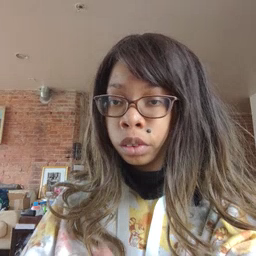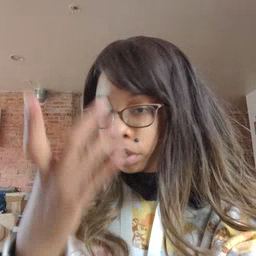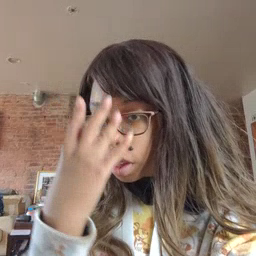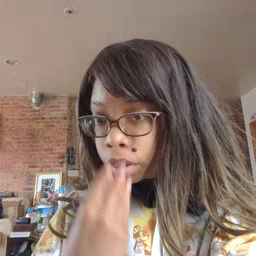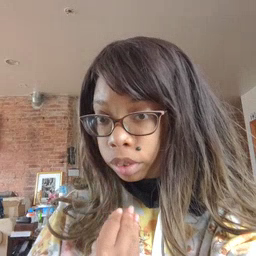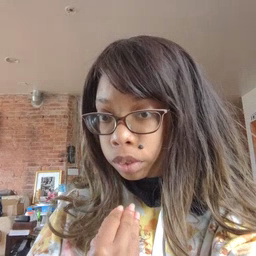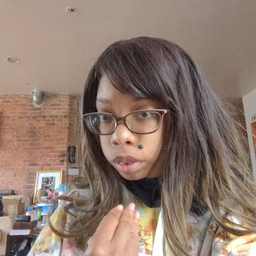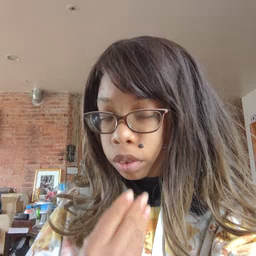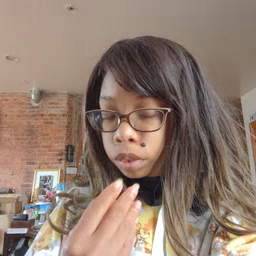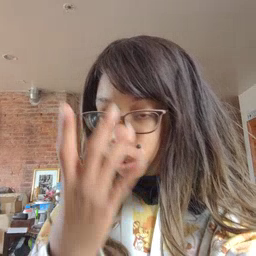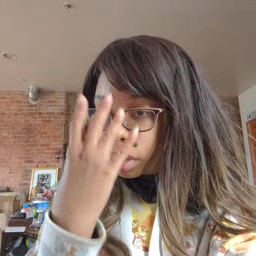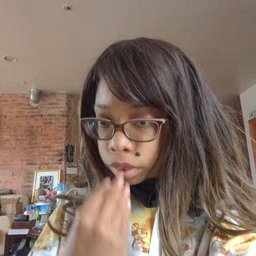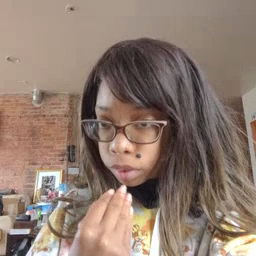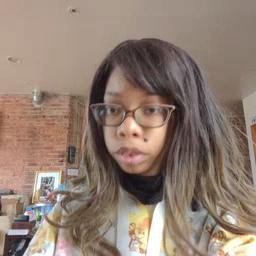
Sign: sleep